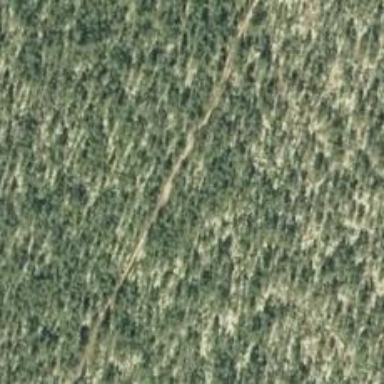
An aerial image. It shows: Fallen tree blocking the path.